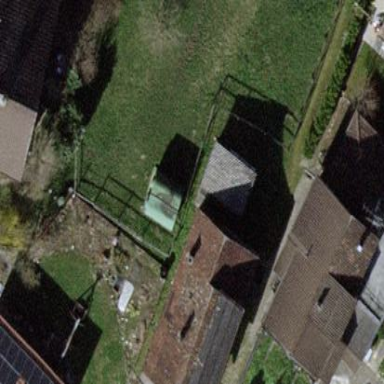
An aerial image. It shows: Detached building.